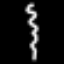
Label: squiggle